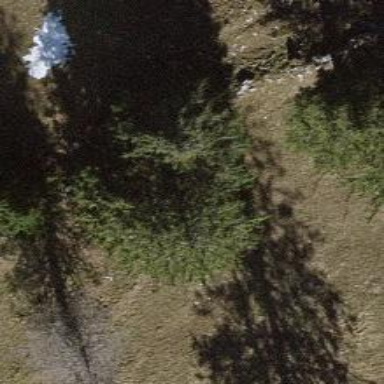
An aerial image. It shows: Single tag "natural: tree."